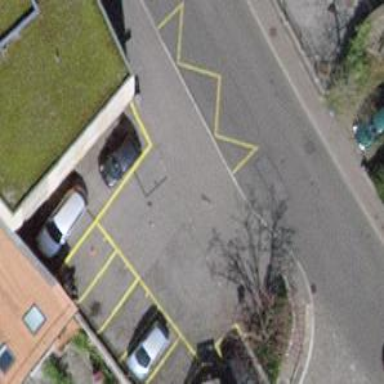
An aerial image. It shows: Bus stop with platform for public transport.